Interaction volume radius: 10 \u00c5
Interaction volume height: 25 \u00c5
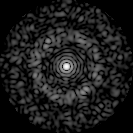
Disorder parameter: 0.8095